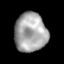
Tissue: lung
Cell type: Epithelial cells
Senescence score: 0.1796
Nuclear area (px): 1234
Mean DAPI intensity: 165.043